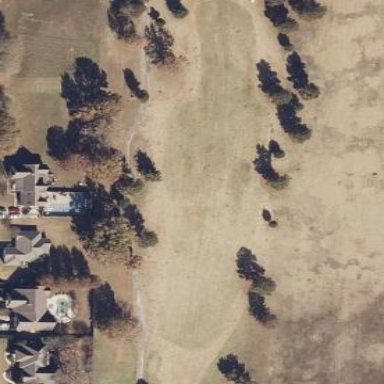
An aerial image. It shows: Grassy area designated as golf fairway.